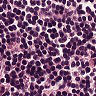
Metastatic tissue present: no